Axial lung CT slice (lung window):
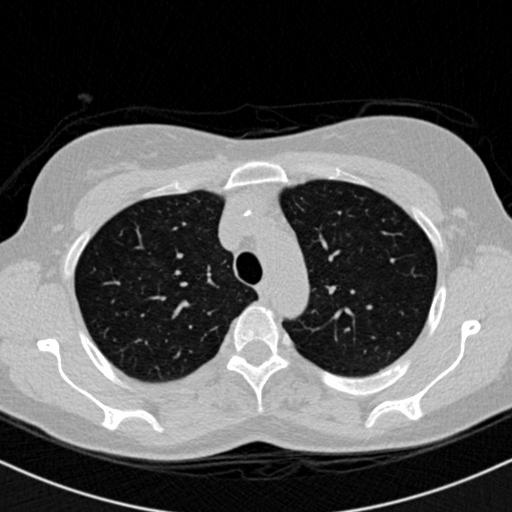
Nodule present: no